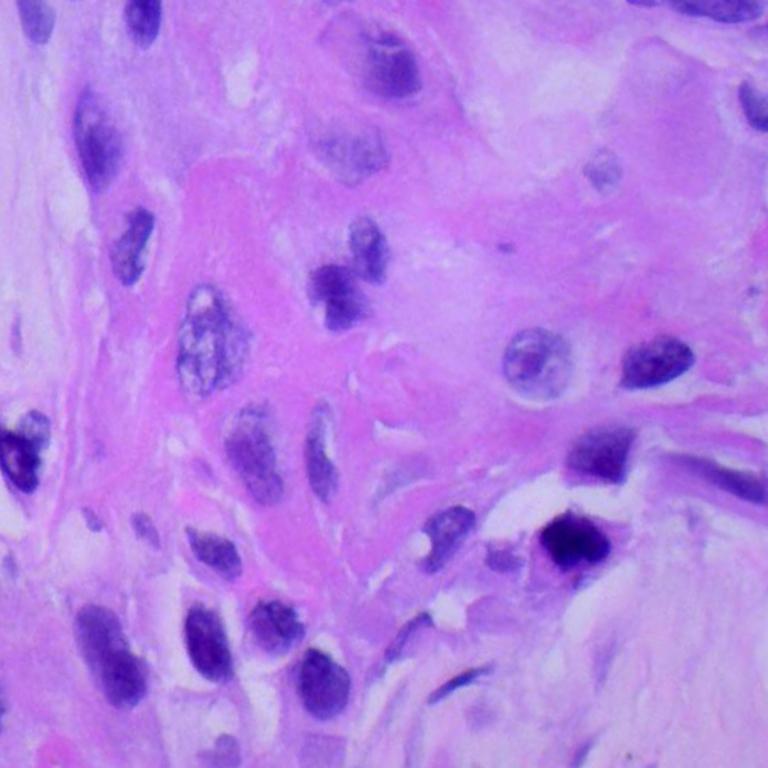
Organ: lung
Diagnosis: squamous carcinomas